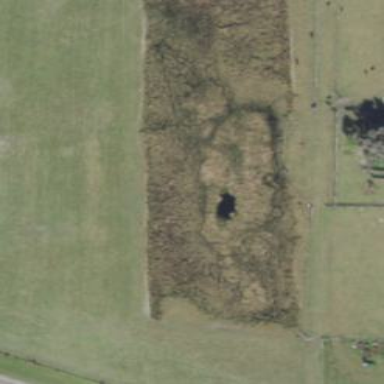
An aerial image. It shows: Marshy wetland area.